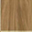
Piece: xx